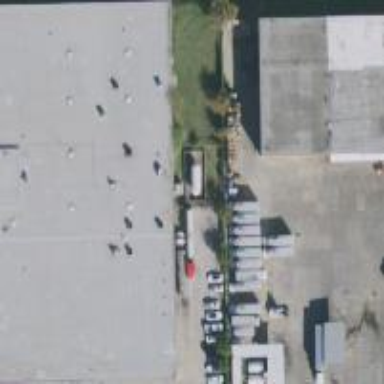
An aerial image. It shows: Commercial building.